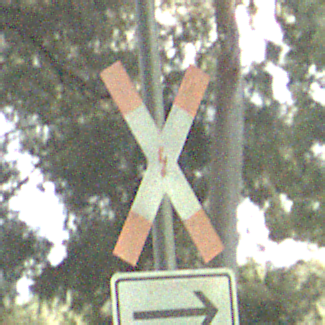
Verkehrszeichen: Andreaskreuz
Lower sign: RichtungsangabeDurchPfeile4
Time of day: MorningAfternoon
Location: Outdoor (Nature)
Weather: Clear
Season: NotSpecified
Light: Natural